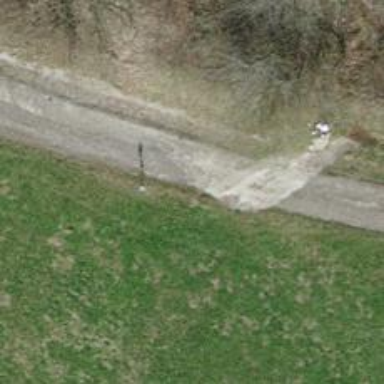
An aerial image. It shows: Track with grade2 pebblestone surface.